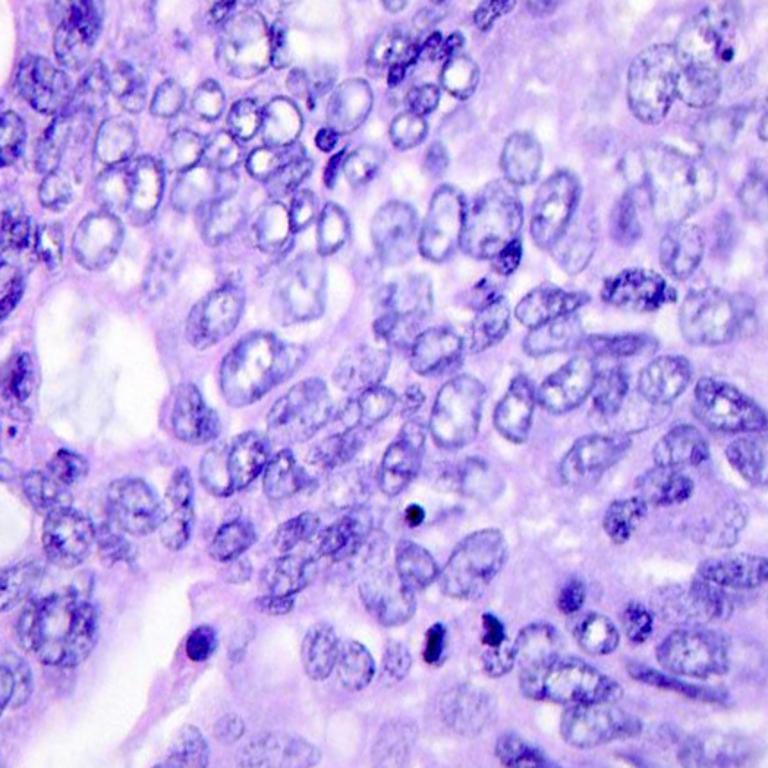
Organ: colon
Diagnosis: adenocarcinomas